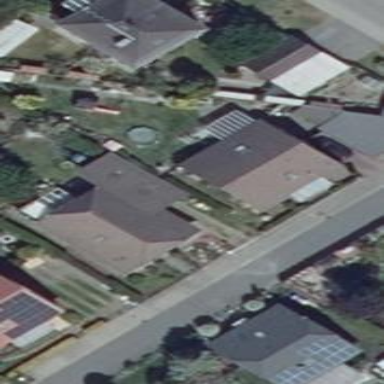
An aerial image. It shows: Residential building.